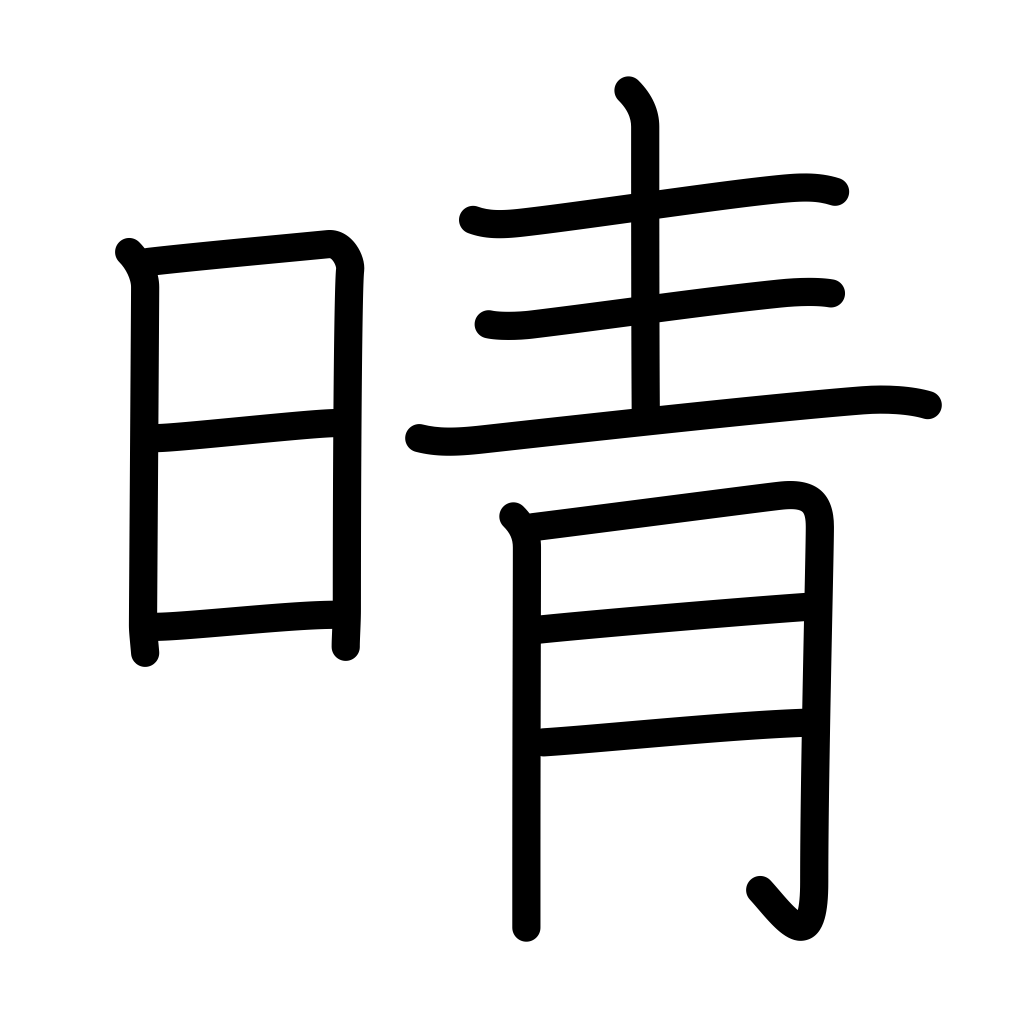
Meaning: clear up